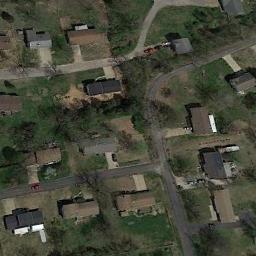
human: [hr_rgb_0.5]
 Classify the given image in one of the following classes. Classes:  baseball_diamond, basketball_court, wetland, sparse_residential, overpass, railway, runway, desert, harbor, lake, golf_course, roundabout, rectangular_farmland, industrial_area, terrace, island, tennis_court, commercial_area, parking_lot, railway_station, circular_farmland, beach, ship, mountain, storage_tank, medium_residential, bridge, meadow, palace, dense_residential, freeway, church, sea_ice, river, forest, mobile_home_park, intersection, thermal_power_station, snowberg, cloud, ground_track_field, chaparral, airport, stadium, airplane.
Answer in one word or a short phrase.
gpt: medium_residential